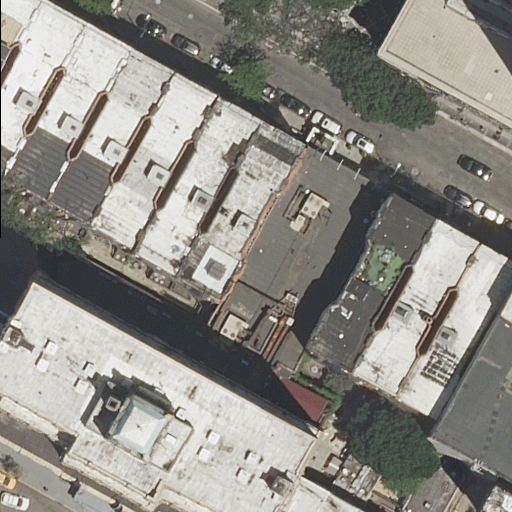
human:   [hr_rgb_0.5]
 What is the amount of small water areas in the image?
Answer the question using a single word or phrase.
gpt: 0

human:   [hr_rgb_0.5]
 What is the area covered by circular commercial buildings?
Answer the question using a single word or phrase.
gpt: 0m2

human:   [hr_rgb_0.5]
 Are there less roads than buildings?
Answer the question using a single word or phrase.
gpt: yes

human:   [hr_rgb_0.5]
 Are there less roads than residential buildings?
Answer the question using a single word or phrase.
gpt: yes

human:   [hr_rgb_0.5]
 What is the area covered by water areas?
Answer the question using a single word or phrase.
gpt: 0m2

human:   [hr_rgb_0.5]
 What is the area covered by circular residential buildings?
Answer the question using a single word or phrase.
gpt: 0m2

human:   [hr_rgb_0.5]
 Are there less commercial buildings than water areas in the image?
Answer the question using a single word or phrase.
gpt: no

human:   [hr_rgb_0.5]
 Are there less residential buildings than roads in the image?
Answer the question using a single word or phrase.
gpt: no

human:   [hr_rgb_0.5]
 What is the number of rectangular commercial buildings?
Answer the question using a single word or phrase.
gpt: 1

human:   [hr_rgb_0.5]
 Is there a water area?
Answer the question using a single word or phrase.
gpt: no

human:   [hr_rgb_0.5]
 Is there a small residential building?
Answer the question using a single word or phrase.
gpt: yes

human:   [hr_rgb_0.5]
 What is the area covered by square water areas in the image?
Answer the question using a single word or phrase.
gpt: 0m2

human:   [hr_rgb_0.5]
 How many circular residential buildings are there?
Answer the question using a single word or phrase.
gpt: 0

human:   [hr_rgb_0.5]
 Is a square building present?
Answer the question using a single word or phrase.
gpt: no

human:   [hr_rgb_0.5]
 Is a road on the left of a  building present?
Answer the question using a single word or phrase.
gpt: yes

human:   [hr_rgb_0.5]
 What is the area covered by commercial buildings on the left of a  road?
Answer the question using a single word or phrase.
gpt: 0m2

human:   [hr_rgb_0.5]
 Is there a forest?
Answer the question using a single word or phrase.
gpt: no

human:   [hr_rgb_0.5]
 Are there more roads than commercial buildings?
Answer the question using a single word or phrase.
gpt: yes

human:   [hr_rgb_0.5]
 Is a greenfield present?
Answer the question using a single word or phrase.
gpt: no

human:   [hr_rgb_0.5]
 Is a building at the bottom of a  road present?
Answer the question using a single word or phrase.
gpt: yes

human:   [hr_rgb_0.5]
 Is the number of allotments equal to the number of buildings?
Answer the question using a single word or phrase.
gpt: no

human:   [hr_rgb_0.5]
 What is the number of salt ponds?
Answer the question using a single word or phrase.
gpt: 0

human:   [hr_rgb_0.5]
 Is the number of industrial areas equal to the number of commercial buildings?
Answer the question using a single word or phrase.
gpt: no

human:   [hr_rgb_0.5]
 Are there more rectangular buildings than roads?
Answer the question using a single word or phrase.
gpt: yes

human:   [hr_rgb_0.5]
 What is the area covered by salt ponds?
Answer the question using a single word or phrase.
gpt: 0m2

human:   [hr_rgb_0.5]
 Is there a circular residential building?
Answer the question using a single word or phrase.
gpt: no

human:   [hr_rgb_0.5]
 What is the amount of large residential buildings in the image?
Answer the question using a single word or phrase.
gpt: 2

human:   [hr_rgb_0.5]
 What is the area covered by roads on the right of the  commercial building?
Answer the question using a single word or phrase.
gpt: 0m2

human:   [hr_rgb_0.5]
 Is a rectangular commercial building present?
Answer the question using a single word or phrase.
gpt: yes

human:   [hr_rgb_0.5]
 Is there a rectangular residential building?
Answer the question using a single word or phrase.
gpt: yes

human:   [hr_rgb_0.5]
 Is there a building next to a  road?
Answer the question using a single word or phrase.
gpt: yes

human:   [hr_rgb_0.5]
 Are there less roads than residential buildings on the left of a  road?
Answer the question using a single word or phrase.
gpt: yes

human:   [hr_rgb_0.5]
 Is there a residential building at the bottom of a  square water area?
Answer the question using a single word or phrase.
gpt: no

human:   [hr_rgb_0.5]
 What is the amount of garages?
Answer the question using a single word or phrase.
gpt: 0

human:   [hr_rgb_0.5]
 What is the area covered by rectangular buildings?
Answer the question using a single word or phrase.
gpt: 1068m2

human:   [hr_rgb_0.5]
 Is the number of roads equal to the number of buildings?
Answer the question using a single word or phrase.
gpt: no

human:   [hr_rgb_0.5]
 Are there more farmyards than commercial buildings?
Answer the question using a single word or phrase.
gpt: no